Identify the alterations between these two images.
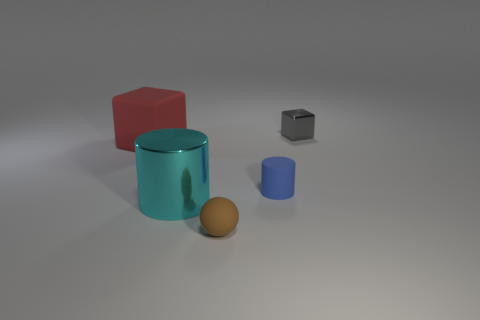
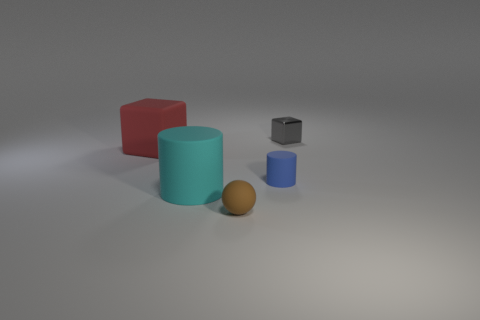
the metal cylinder turned rubber
the cyan metallic object turned matte
the shiny cylinder turned matte
the big cyan metal thing changed to rubber
the cyan cylinder turned matte
the big cyan metallic cylinder in front of the matte block turned rubber
the large cyan metal cylinder that is in front of the large red matte block became rubber
the large cyan metallic cylinder that is in front of the blue cylinder turned rubber
the large cyan metallic cylinder on the left side of the tiny gray thing turned rubber